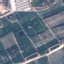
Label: PermanentCrop